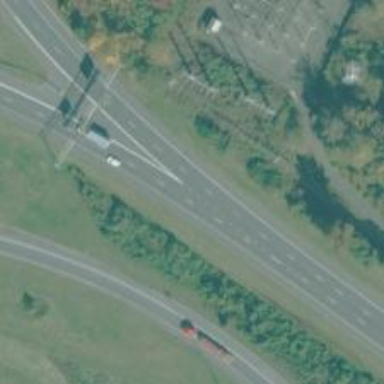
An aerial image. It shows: Motorway junction.